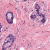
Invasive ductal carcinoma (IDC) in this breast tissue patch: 1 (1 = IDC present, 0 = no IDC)